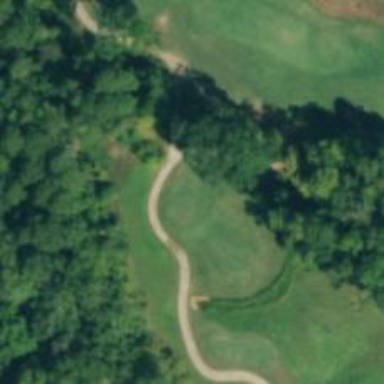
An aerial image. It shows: Golf tee.